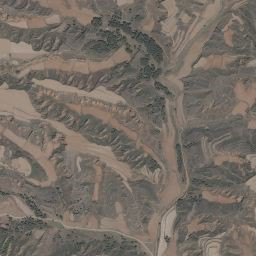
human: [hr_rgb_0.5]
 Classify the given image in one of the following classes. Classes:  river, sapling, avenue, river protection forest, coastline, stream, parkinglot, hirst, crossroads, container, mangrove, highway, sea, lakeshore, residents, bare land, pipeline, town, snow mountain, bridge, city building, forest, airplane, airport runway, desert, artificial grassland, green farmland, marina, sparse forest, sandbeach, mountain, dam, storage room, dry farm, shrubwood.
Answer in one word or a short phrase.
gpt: mountain